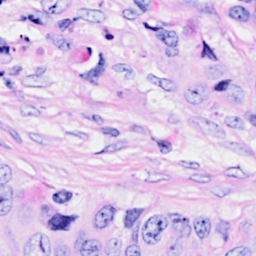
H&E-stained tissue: Breast